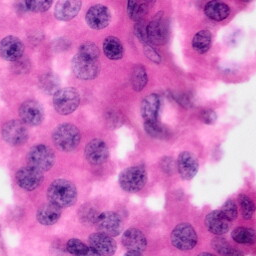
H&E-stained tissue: Pancreatic